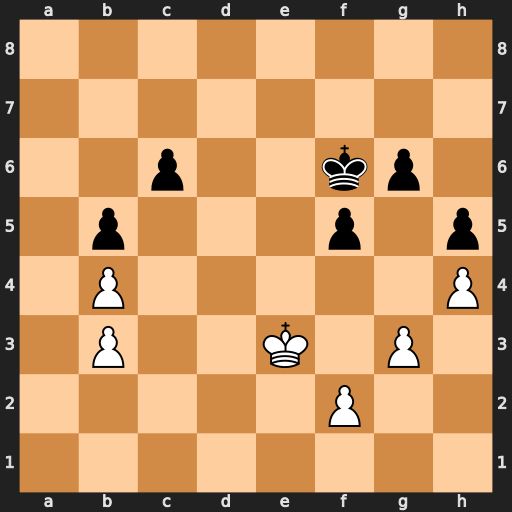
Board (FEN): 8/8/2p2kp1/1p3p1p/1P5P/1P2K1P1/5P2/8
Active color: w
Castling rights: -
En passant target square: -
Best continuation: Kf4 Ke6 Kg5 Kf7 Kh6